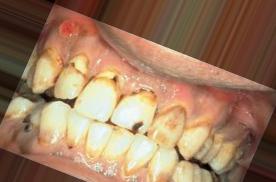
Condition: Tooth Discoloration